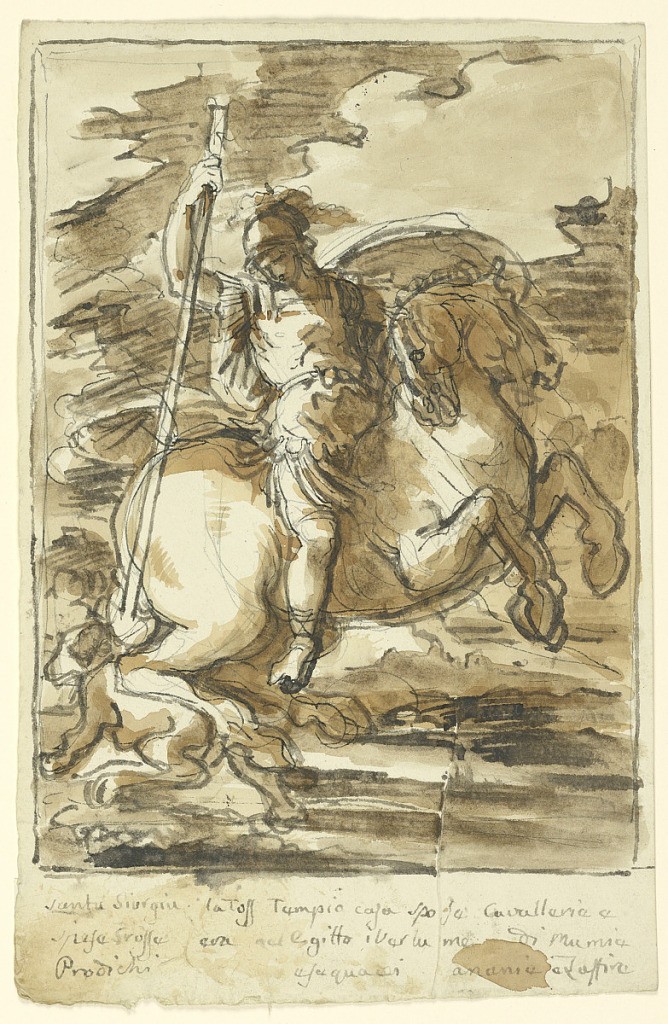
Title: St. George and the Dragon
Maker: Fortunato Duranti, Italian, 1787 - 1863
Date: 1820-1850
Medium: Pen and bistre ink, brush and wash on paper
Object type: Drawing
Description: The saint is in full armor, he is shown on a rearing horse, facing right. He raises his spear to strike the dragon, left. Three lines of inscription, in ink, below framing line. Five lines of inscription, reverse.